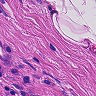
Metastatic tissue present: no